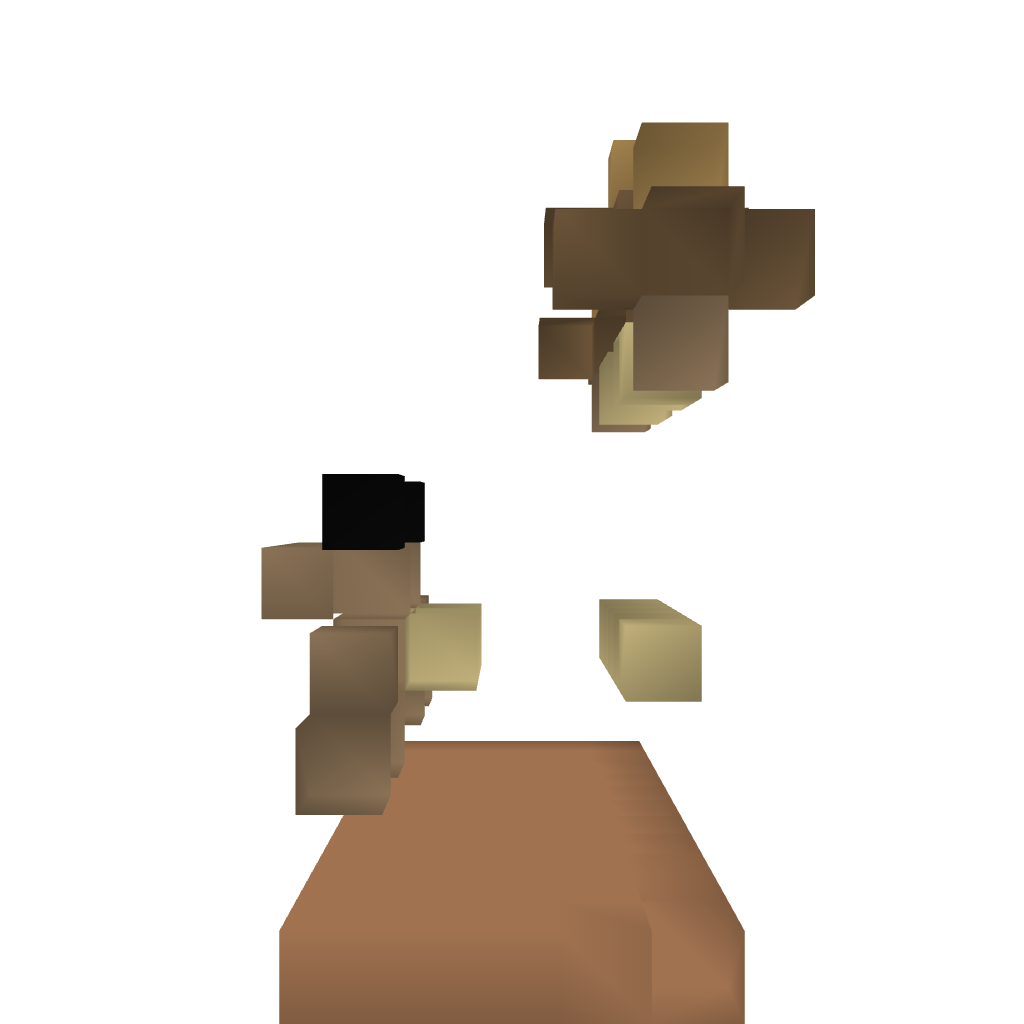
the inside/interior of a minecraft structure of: Map Array with Cartographic Viewing Deck